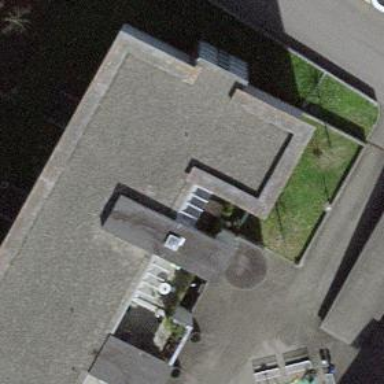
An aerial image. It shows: View of roof of building.